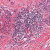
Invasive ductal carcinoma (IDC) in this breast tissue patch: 1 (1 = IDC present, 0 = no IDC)